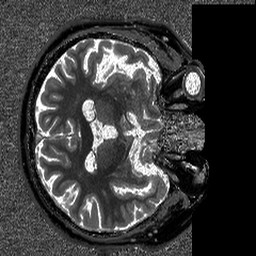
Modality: T1map
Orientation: axial
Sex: male